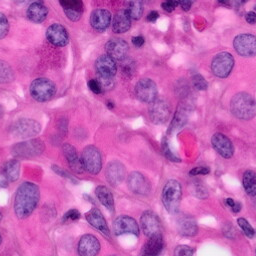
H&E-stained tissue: Pancreatic